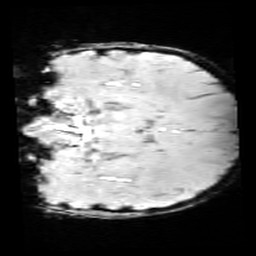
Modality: SWI
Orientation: coronal
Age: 10
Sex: male
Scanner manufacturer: siemens
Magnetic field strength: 3 T
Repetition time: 0.027 s
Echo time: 0.02 s